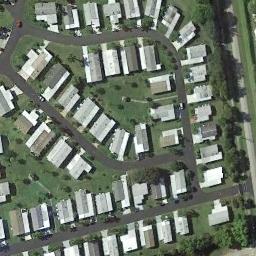
Label: residential